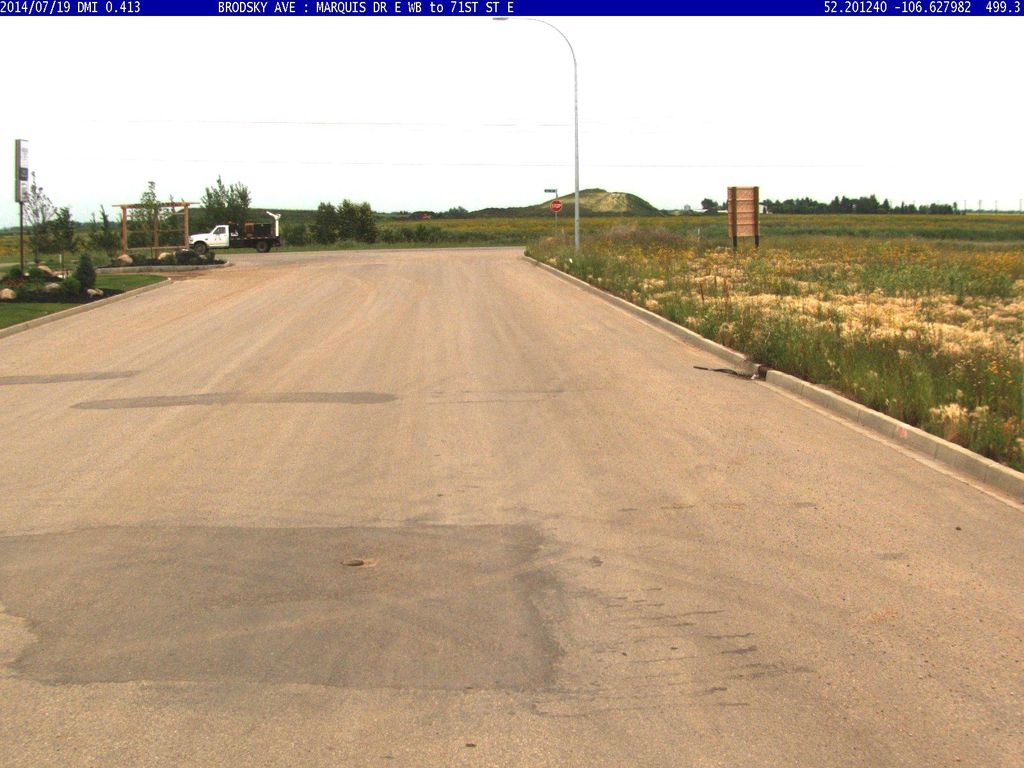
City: saskatoon